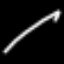
Label: line